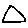
Label: triangle